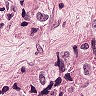
Metastatic tissue present: yes